Question: I am trying to set the color of tint on 'UISlider' to clear (make it disappear). I am doing it the easiest way:
'''
[self.seekBar setTintColor:[UIColor clearColor]];
[self.seekBar setMaximumTrackTintColor:[UIColor clearColor]];
[self.seekBar setMinimumTrackTintColor:[UIColor clearColor]];
'''
But I am getting this tiny graphical glitch:

Is it a known issue or am I doing something wrong?
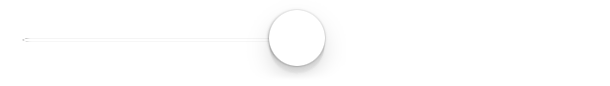
Answer: You can try this:
'''
UIGraphicsBeginImageContextWithOptions((CGSize){ 1, 1 }, NO, 0.0f);
UIImage *transparentImage = UIGraphicsGetImageFromCurrentImageContext();
UIGraphicsEndImageContext();
[self.seekBar setMinimumTrackImage:transparentImage forState:UIControlStateNormal];
[self.seekBar setMaximumTrackImage:transparentImage forState:UIControlStateNormal];
[self.seekBar setTintColor:[UIColor clearColor]];
'''
Hope it helps :)